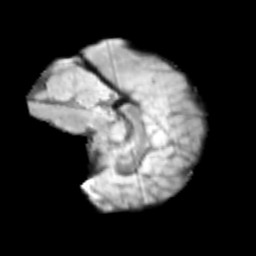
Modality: T2w
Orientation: sagittal
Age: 10
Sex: female
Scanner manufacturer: siemens
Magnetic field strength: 3 T
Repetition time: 3.8 s
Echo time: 0.07 s